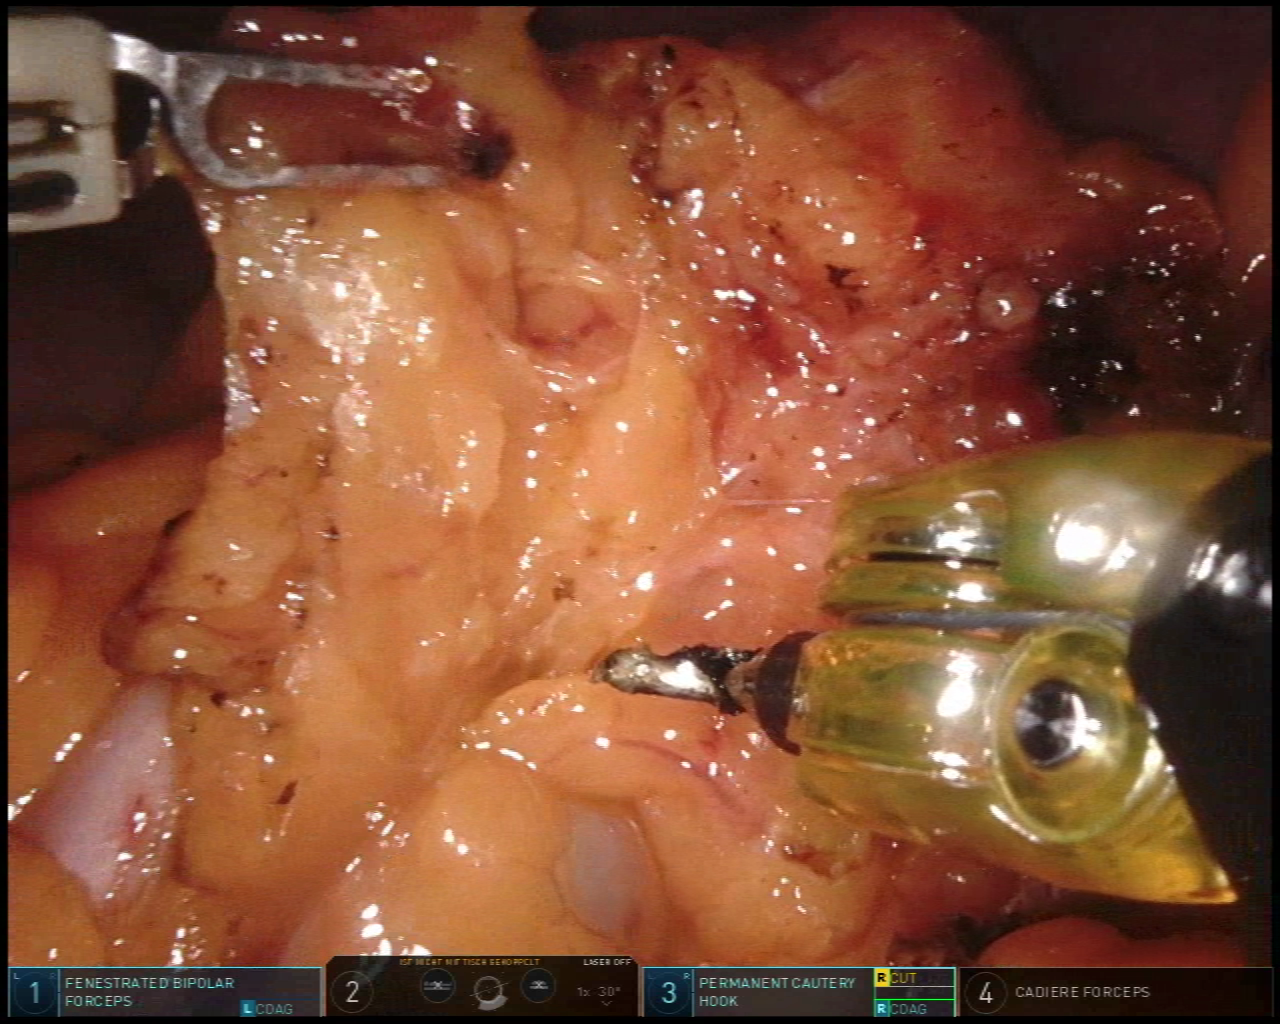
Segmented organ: stomach
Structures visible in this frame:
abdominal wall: yes
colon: yes
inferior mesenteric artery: no
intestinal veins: no
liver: no
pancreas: no
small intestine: no
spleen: yes
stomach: yes
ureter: no
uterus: no
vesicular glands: no